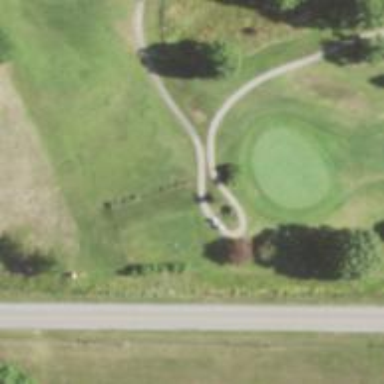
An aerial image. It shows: Path used for both walking and golf.